Question: I have disabled Auto Layout in the interface builder for a specific view:

But I get this error in the console, when I load the ViewController for the xib file:
> Unable to simultaneously satisfy constraints.Probably at least one of the constraints in the following list is one you don't want. Try this: (1) look at each constraint and try to figure out which you don't expect; (2) find the code that added the unwanted constraint or constraints and fix it. (Note: If you're seeing NSAutoresizingMaskLayoutConstraints that you don't understand, refer to the documentation for the UIView property translatesAutoresizingMaskIntoConstraints)
I am working with frames in this view and I usually don't get any Auto Layout errors when I have disabled it in the Interface Builder. This is the constraints that seems to break:
'''
(
"<NSLayoutConstraint:0x170f5cd0 V:[UIView:0x1709e560]-(0)-[UITableView:0x162e2200]>",
"<NSAutoresizingMaskLayoutConstraint:0x17185130 h=--& v=--& UIView:0x1709e560.midY == + 48>",
"<NSAutoresizingMaskLayoutConstraint:0x157e29a0 h=--& v=--& V:[UIView:0x1709e560(96)]>",
"<NSAutoresizingMaskLayoutConstraint:0x171c2670 h=--& v=--& TableHeaderView:0x1705d1c0.midY == + 72.5>",
"<NSAutoresizingMaskLayoutConstraint:0x171cb510 h=--& v=--& V:[TableHeaderView:0x1705d1c0(145)]>",
"<NSAutoresizingMaskLayoutConstraint:0x1573fca0 h=-&- v=-&- UITableView:0x162e2200.midY == UIView:0x17505080.midY + 72.5>",
"<NSAutoresizingMaskLayoutConstraint:0x1573fcd0 h=-&- v=-&- UITableView:0x162e2200.height == UIView:0x17505080.height - 145>",
"<NSAutoresizingMaskLayoutConstraint:0x171e4450 h=-&- v=-&- 'UIView-Encapsulated-Layout-Top' V:|-(0)-[UIView:0x17505080] (Names: '|':UIViewControllerWrapperView:0x17034d00 )>"
)
Will attempt to recover by breaking constraint
<NSLayoutConstraint:0x16c9ad30 V:[UIView:0x16cc2a00]-(0)-[UITableView:0x15249400]>
'''
Correct me if I am wrong, but I only thought I would be getting this error if Auto Layout was enabled?
To me it seems like it thinks I have setup a constraint between the 'UIView' and the 'UITableView', but I havn't! Auto Layout is disabled in the Interface Builder and I do not set any constraints in the code.
I have tried setting 'translatesAutoresizingMaskIntoConstraints' to 'NO', but my frames are not respected when I do this.
It seems to me, like the view is working with Auto Layout. I have tried to delete the file and construct it again, but I still get the same error.
Why am I getting this error when Auto Layout is disabled in the xib file?
It turns out that I had made a mistake when I was searching for constraints. I found this line in my code:
'''
NSDictionary* views = @{@"searchHeaderView": self.searchHeader.view, @"tableView": self.tableView};
[self.view addConstraints:[NSLayoutConstraint constraintsWithVisualFormat:@"V:[searchHeaderView]-(==0)-[tableView]" options:0 metrics:nil views:views]];
'''
I think that explains it :-P
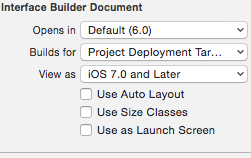
Answer: Something weird is going on, because if you look closely, the memory addresses of at the 'will break' constraint and views attached to it are not in the array, so these are different instances.
Regardless, the unwelcome Auto Layout behavior is consistent with your suspicion: If one constraint gets added to the view hierarchy, AutoLayout "turns back on" at least for for that part of it and you get a mess of autoresizingmask constraints.
So this is a debugging issue. Some commands methods you can use in the debugger:
'''
po [[UIWindow keyWindow] recursiveDescription]
'''
Gives you a complete outline of the view hierarchy, with UIView descriptions, which include frames.
'''
po [[UIWindow keyWindow] _autolayoutTrace]
'''
This is private API but that's not an issue during development and especially not debugging. This actually works best if you follow the suggestion and add a symbolic breakpoint at UIViewAlertForUnsatisfiableConstraints (the breakpoints navigator, at the bottom). Best of luck.